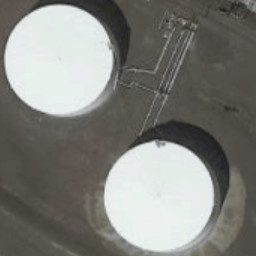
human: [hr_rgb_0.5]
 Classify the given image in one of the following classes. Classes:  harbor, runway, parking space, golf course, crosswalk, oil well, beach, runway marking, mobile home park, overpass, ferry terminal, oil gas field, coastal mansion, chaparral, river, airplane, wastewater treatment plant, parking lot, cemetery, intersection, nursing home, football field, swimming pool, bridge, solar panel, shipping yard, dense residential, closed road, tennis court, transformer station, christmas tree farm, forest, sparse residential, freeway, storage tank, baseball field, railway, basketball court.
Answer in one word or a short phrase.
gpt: storage tank